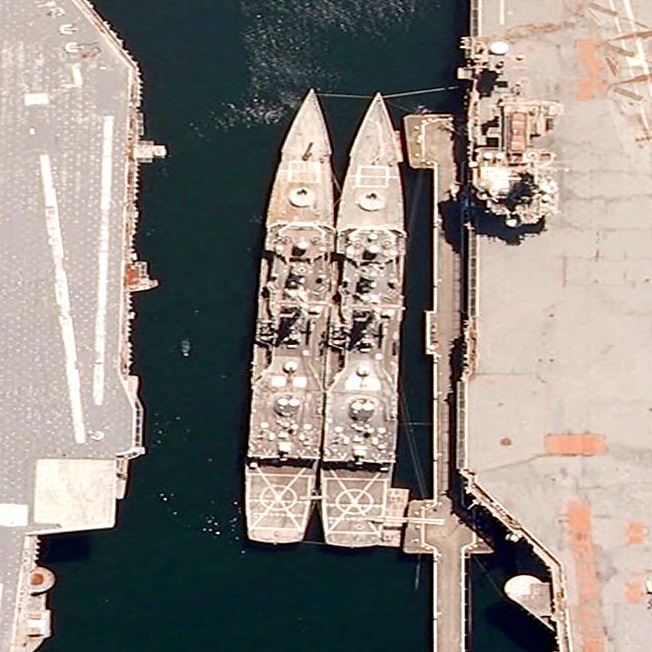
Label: cruiser